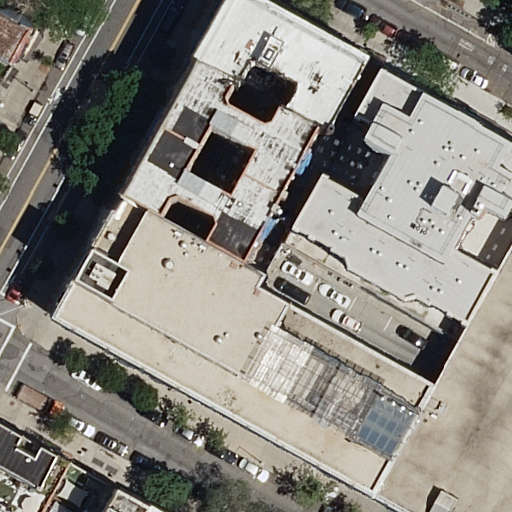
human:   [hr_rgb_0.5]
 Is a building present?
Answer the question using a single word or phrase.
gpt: yes

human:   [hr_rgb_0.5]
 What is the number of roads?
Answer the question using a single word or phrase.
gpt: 3

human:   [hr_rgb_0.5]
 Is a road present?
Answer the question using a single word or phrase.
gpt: yes

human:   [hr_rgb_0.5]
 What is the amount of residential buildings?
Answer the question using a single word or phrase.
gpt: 11

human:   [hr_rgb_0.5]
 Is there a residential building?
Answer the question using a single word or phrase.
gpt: yes

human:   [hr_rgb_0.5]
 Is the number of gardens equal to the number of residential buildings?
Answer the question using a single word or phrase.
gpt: no

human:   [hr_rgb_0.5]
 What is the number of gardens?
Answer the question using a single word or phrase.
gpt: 2

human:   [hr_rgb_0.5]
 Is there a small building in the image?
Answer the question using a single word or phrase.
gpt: yes

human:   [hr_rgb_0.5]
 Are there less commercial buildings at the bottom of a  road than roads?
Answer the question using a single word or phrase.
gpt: yes

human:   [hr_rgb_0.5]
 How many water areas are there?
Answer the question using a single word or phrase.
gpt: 0

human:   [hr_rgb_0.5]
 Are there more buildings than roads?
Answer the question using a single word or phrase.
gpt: yes

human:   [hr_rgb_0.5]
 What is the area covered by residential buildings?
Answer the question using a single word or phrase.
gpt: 3553m2

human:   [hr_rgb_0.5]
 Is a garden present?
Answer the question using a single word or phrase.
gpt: yes

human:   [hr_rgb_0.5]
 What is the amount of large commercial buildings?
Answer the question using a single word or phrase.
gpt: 0

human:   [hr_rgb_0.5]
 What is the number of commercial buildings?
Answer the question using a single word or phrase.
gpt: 0

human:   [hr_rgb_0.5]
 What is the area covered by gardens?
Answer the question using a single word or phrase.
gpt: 2856m2

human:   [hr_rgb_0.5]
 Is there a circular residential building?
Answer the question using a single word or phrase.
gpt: no

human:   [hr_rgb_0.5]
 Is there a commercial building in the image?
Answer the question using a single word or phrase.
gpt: no

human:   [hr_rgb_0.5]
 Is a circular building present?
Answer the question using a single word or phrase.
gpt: no

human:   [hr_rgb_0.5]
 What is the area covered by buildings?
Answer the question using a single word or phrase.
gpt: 3553m2

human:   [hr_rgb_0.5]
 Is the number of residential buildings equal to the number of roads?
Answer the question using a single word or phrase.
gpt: no

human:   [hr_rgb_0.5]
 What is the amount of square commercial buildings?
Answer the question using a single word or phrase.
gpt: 0

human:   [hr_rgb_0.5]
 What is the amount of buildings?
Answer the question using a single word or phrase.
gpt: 11

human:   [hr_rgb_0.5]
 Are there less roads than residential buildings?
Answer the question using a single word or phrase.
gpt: yes

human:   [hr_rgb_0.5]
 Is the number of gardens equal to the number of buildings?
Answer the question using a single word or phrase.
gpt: no

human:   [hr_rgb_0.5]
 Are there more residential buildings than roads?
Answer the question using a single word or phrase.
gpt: yes

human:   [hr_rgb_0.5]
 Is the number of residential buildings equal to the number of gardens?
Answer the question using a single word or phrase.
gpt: no

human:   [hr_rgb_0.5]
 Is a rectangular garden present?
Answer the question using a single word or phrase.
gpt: yes

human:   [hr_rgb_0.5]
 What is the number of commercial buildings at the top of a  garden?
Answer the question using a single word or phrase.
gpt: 0

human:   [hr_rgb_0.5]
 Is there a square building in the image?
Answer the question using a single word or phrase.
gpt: no

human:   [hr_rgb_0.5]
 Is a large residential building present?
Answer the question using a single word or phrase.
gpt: yes

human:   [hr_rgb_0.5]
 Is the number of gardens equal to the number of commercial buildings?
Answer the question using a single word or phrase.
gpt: no

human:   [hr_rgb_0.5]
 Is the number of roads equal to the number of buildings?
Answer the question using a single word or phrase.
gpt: no

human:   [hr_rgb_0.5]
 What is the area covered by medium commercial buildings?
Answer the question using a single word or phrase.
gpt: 0m2

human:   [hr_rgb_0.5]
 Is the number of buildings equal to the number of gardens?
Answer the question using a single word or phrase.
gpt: no

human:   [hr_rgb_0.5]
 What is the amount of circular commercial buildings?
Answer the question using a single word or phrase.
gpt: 0

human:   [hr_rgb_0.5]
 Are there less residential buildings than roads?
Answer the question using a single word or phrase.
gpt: no

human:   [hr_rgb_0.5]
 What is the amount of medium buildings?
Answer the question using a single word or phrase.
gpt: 5

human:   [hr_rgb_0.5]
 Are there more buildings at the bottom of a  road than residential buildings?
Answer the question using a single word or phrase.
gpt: no

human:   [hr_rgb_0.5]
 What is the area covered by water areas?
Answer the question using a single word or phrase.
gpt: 0m2

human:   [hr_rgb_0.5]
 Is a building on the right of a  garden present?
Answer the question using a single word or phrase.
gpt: yes

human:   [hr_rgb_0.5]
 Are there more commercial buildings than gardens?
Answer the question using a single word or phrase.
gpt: no

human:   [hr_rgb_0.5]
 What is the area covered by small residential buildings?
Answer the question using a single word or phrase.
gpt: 256m2

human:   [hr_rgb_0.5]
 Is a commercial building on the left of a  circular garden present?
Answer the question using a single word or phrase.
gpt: no

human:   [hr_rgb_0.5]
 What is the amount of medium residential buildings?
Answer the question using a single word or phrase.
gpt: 5

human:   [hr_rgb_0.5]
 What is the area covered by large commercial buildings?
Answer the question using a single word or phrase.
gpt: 0m2

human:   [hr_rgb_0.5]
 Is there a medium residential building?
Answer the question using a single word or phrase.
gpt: yes

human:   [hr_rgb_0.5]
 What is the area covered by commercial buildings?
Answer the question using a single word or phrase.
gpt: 0m2

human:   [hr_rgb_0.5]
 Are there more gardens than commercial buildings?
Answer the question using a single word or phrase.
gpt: yes

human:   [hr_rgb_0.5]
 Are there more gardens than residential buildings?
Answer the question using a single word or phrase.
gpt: no

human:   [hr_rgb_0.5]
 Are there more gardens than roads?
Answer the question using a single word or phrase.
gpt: no

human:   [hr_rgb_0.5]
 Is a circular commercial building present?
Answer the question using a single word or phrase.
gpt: no

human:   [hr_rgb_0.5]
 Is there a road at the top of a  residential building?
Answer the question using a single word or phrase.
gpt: yes

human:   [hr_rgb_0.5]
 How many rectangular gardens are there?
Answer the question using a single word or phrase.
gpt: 1

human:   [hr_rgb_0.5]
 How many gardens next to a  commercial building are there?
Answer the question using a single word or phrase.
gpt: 0

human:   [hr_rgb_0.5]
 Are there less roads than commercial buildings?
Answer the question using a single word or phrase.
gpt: no

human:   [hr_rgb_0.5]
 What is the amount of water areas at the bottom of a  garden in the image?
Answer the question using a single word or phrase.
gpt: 0

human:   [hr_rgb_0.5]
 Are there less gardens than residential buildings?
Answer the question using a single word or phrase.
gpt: yes

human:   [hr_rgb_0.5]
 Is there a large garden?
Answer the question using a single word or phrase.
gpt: yes

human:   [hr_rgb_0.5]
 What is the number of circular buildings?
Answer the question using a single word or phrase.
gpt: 0

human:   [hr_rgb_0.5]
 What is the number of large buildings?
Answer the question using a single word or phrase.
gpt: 1

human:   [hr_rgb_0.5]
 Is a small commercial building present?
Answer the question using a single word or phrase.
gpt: no

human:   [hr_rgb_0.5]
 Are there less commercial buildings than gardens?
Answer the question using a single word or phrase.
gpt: yes

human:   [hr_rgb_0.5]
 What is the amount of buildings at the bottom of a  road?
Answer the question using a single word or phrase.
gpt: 9